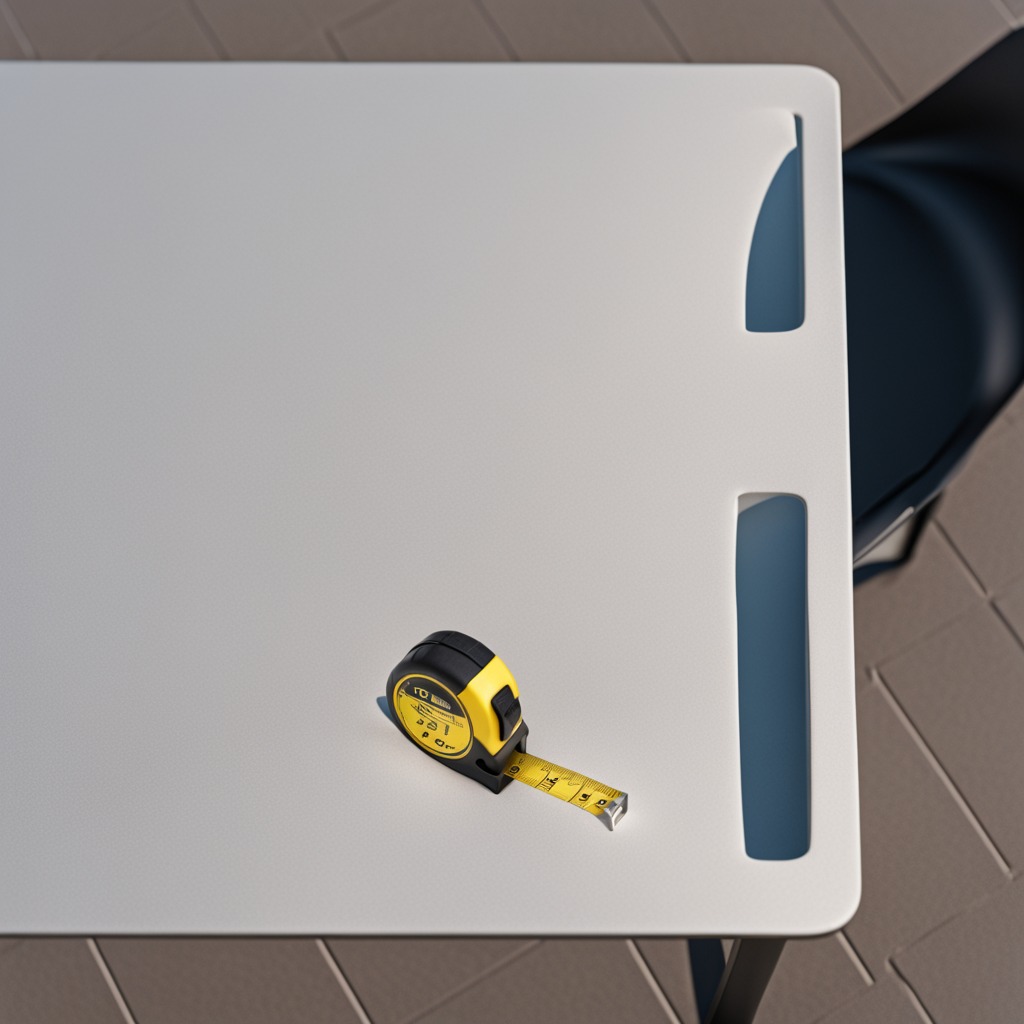
A measuring tape is lying on the utility table.